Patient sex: M
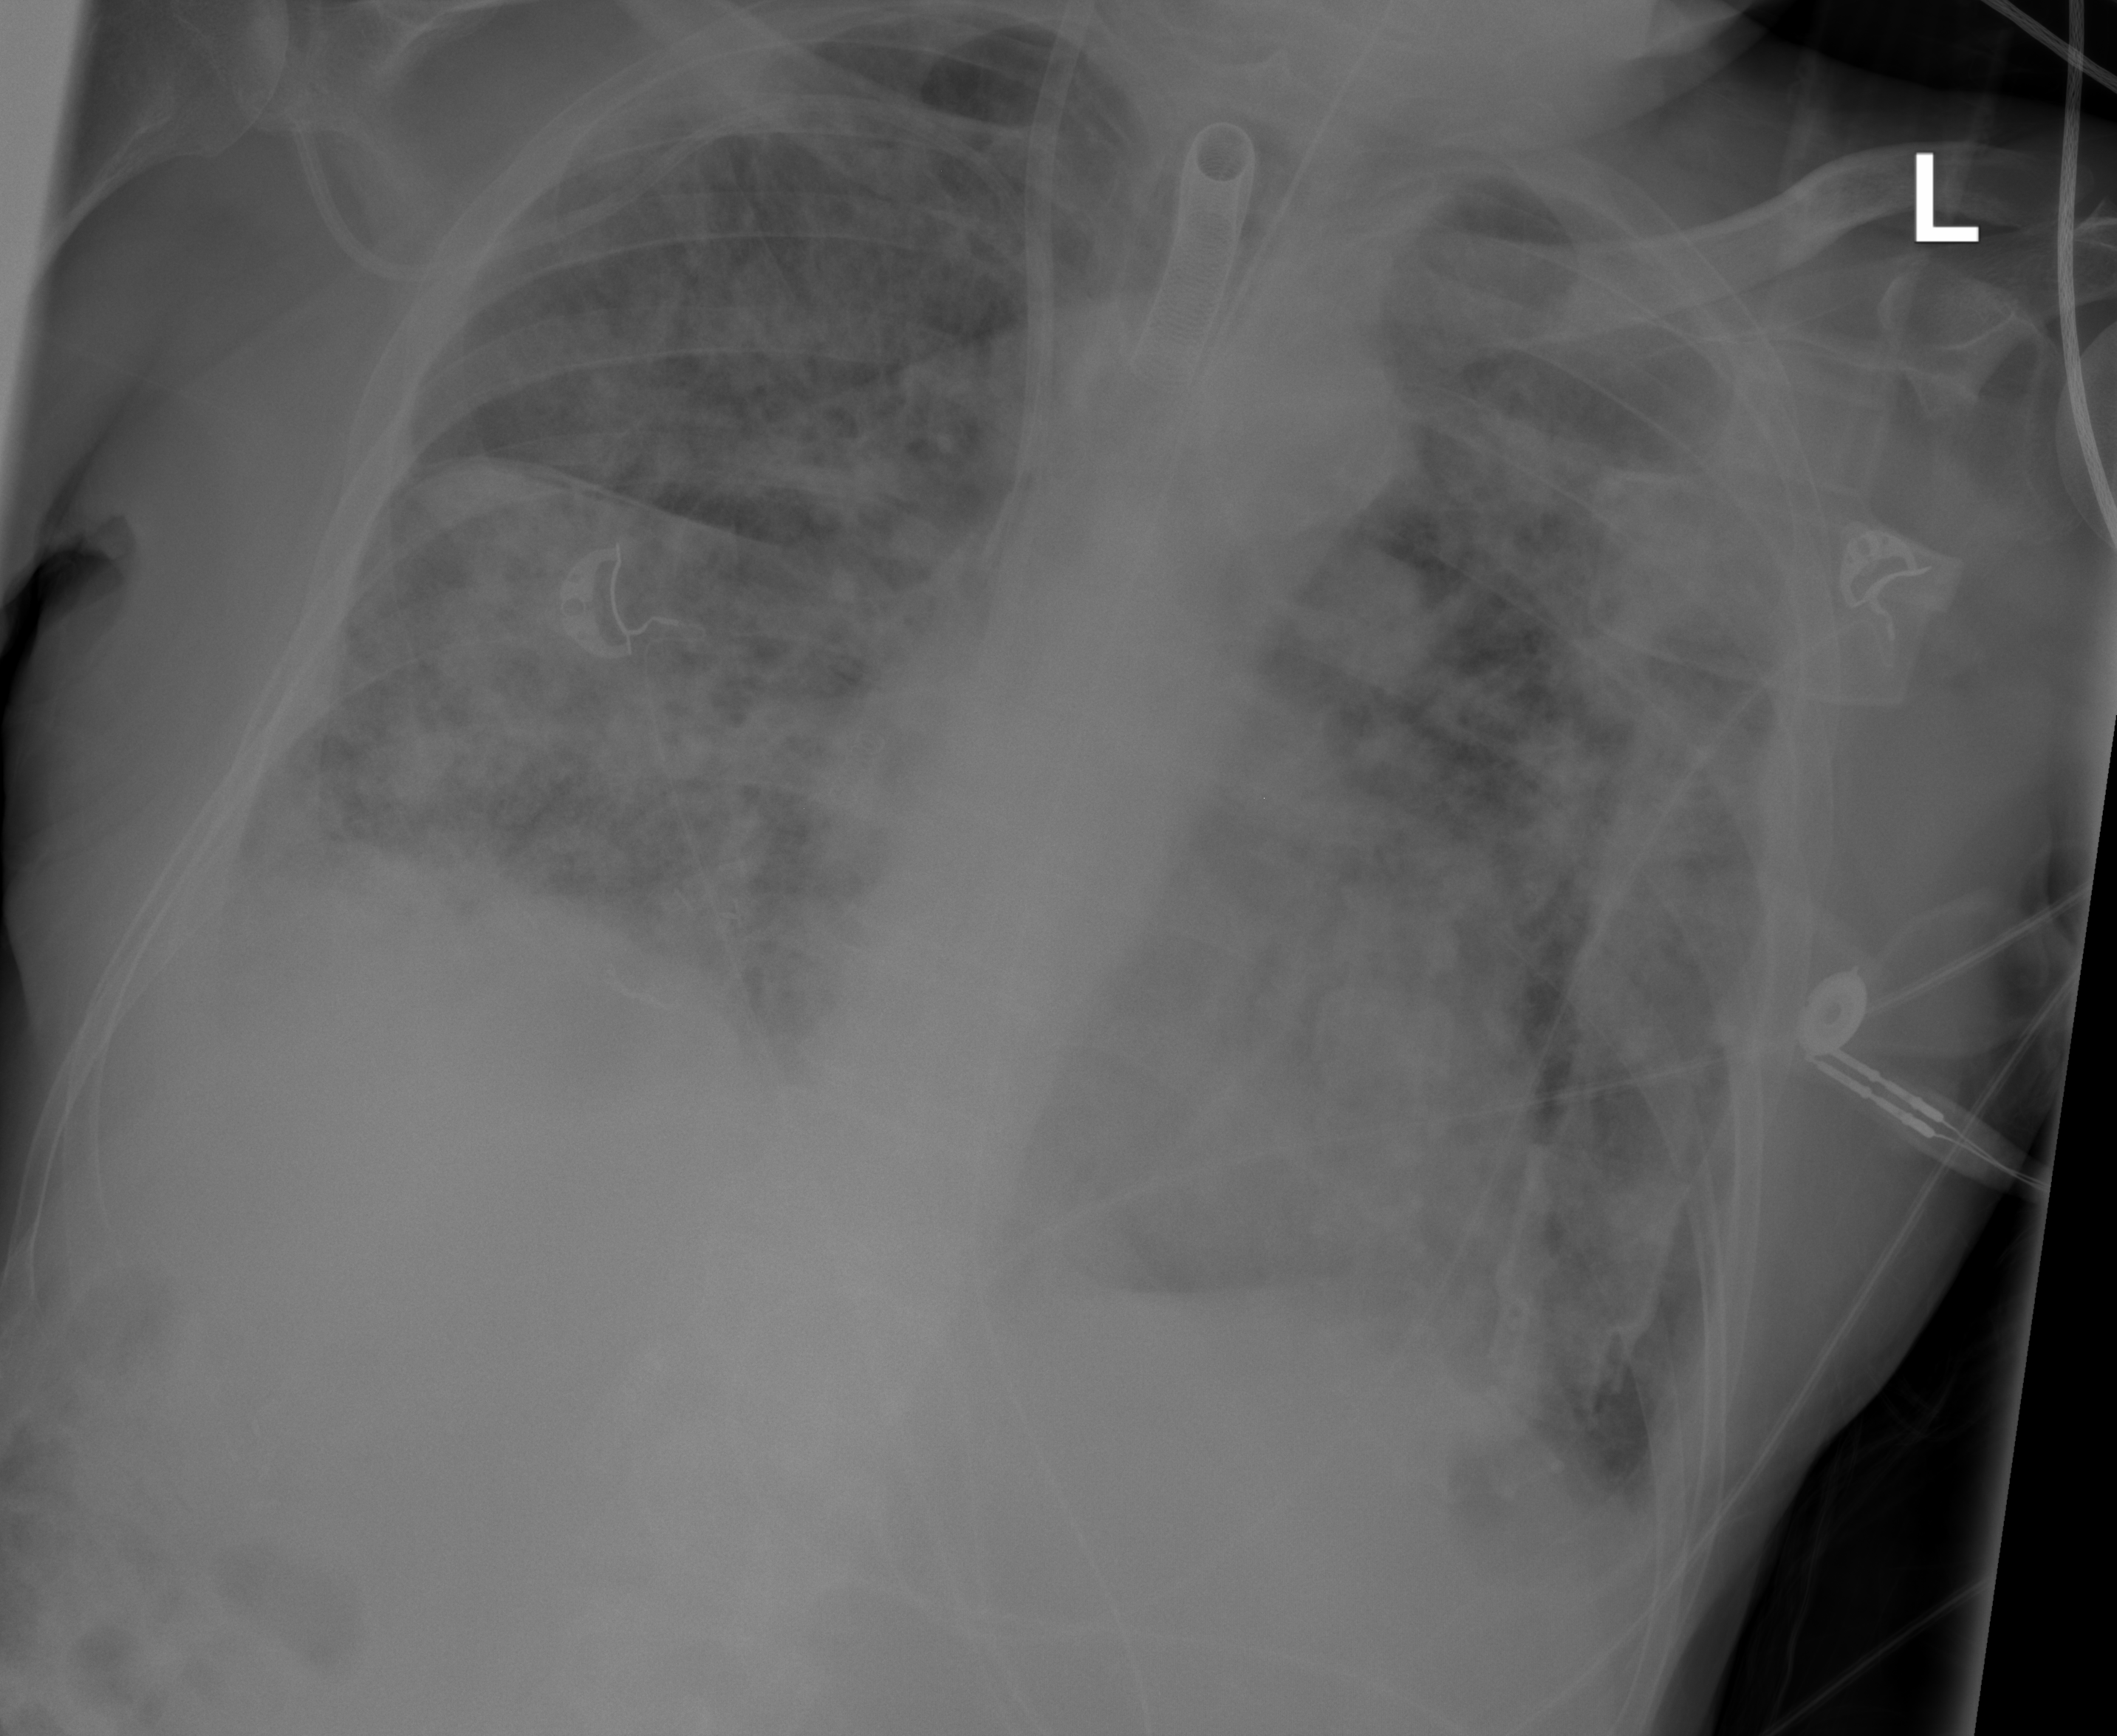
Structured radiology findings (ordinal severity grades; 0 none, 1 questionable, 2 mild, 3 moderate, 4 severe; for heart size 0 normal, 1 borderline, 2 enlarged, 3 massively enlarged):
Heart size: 2
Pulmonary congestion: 2
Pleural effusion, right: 2
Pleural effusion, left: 2
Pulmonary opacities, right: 4
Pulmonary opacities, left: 3
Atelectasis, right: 2
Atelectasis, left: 2